Question: Suppose I have three '<div>'s in my page,:
'''
<div id="left" class="test" style="float:left;"></div>
<div id="right" class="test" style="float:right;"></div>
<div id="footer">footer</div>
'''
with this css:
'''
.test{ background:black;height:200px;width:200px;}
#footer{ background:yellow;margin:20px 0 0 0;}
'''
What I want is:
- - - 'margin: 20px;'
The result is below:

But I wonder why the floated divs also have the same margin as the '#footer'. They are floated, so they're independent of the other elements, why would the '#footer' could affect them?
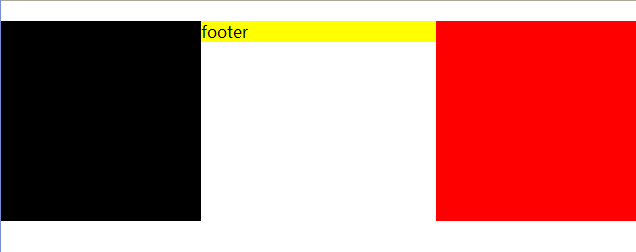
Answer: as well as 'clear:both' on the footer, just adding a container "wrapper" div around the the elements will stop this happening - <URL>
actually adding 'clear: both;' on the footer won't give you a 20px gap between the floats and the footer either, you would actually need to add the 20px bottom margin to the floats - the reasons are all linked.. to <URL>
## Why?
You said you wanted to know why this is happening, in your OP scenario it's because of .
You have no clearance involved in the original example, so yes the floats are removed, So the footer margin is still adjoining, therefore collapsing with, the 'body' element, so the 'body' element is the one getting the margin, and then because the floats are still actually inside the 'body' they get the margin too.
As I mentioned above creating a wrapper 'div' to "contain" the floats stops this happening because the rules of collapsing too. However you choose to contain the floats, either with 'overflow:hidden', or by floating the "wrapper" stops this interaction because .. from the section on collapsing margins:
> Vertical margins of elements that
establish new block formatting
contexts (such as floats and elements
with 'overflow' other than 'visible')
with their in-flow
children.
you see that both of the properties, float and 'overflow other than visible' are the means to "contain floated children" - actually they're establishing a new block formatting context, but in easy speak most know it as "containing floats" ;)
Now once you have that, that fixes your first bit but then if you decide to introduce 'clear:both' on the footer, the modern browsers will put a 20px margin between the floats and the footer.. this is actually correct.. from the section on the 'clear' property (my bold):
> Then the amount of clearance is set to
the greater of:
1. The amount necessary to place the border edge of the block even with the bottom outer edge of the lowest float that is to be cleared.
2. The amount necessary to place the top border edge of the block at its hypothetical position.
In order to place the top edge of the footer below the floats (in your example) the browser has to introduce 200px of , which is far more than 20px so it follows rule 1. If your top margin on the footer was 220px, the margin would be greater than the any clearance needed, so it would follow rule 2.
So, if you did actually want the footer to be 20px below the floats no matter what their heights are, you would put the 20px as a bottom margin onto the two floats, so it [the footer] would clear, via clearance rule 1, the floats with the required gap/margin, no matter which was float the longest.
PS: Don't test the above in IE7 or below - and I hope it wasn't too boring ;)